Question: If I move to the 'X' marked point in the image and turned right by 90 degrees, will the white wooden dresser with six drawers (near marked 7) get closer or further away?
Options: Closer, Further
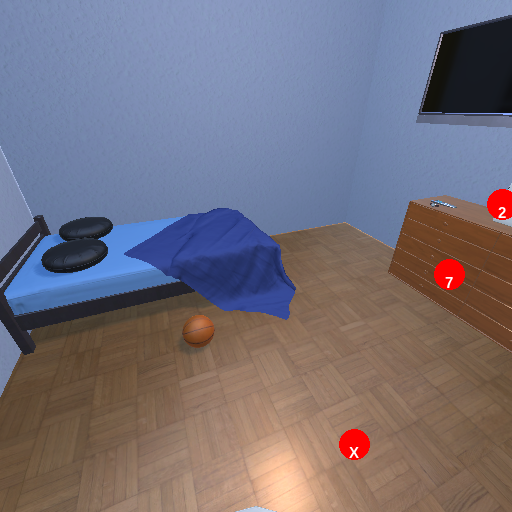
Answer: Closer